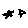
Label: star